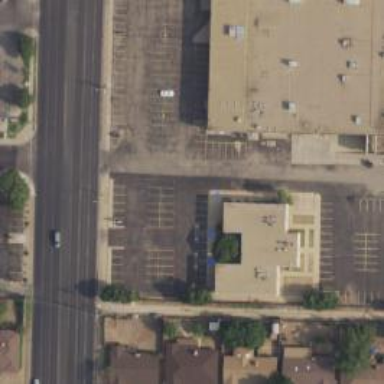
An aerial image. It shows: Parking space is available.